Question: ### Traditional (regular) redis
From what I read <URL>, when using :
- - -
My understanding is that Redis ( Redis cluster) imposes the same requirements and logic. That is, clients need to know what servers they need to write data to (e.g. using a hash or equivalent).
### Redis cluster
With , things seem to be different. It looks like:
- -
This seems to bring it closer to e.g. 'etcd' or 'Zookeeper', except that perhaps it's all in memory (and thus faster for caching).
That said, in 'etcd' one can write to node (follower or leader) e.g. a in RR (Round Robin) fashion (i.e. as long as the 'etcd' node responds), and have to about how data is when reading/writing to the nodes. This is because 'etcd' uses a consensus algorithm (Raft) to distribute data across nodes, and the 'etcd' tries to write and store on .
Does this also apply to Redis cluster? Or does one need to know where each key lives (and thus what nodes to hit) when reading/writing to the cluster?

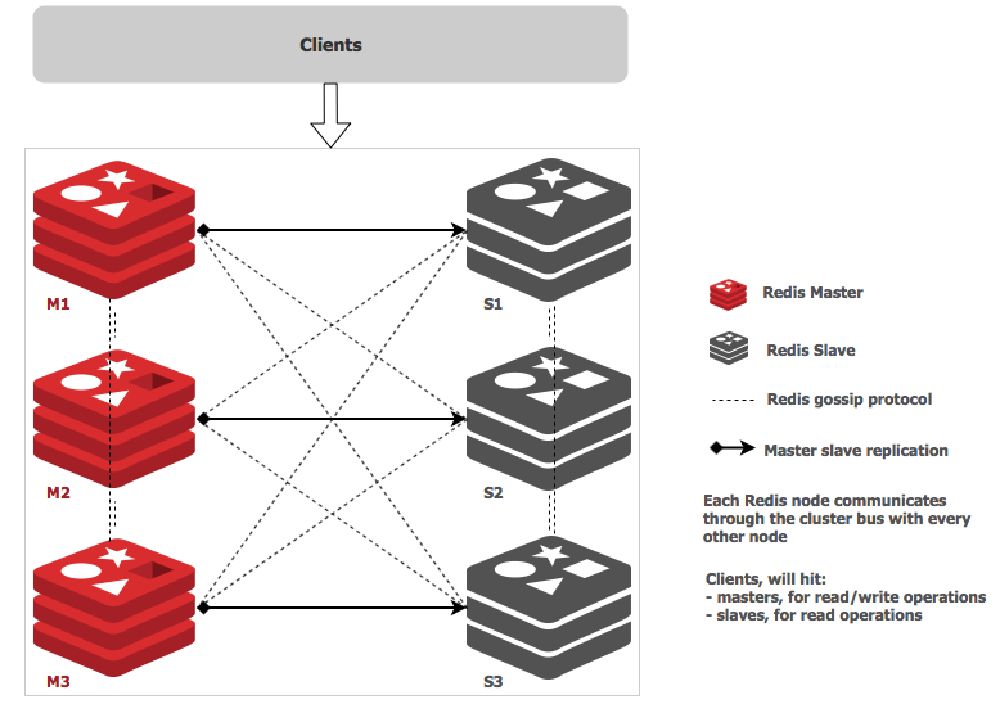
Answer: > My understanding is that Redis (not Redis cluster) imposes the same requirements and logic. That is, clients need to know what servers they need to write data to (e.g. using a hash or equivalent).
Not exactly. In this case, there's only one master node, and client always needs to write to master node (writes to replica node will be overwritten when master syncs with replica). Client can read from any node, except that data read from replica might be stale. There's no hash stuff, since each node has a full copy of all data. If you also employ Redis Sentinel, you can get the master and replica node info from Redis Sentinel dynamically. Also Sentinel will do the master failover stuff.
> Does this also apply to Redis cluster? Or does one need to know where each key lives (and thus what nodes to hit) when reading/writing to the cluster?
Client needs to know where each key located on which node. However, client can send the request to any node. If the key requested does not located on this node, the node will response with the key's location info. Then the client can send another request to the correct node.
Normally a decent client library will implement this logic, and end user doesn't need to know these details.